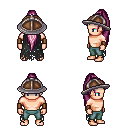
a pixel art fantasy rpg character, male body template, human, light skin, black tattered cape, teal pants, pink extra-long topknot hairstyle, chain helm, leather bracers, four views (front, back, left, right), 2x2 character sprite sheet, small pixel art, hard edges, no anti-aliasing